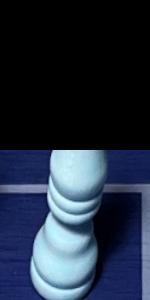
Label: Bishop_White